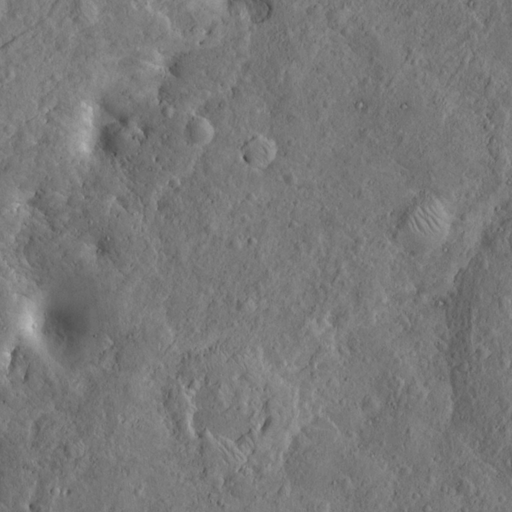
Objects detected: cone, cone